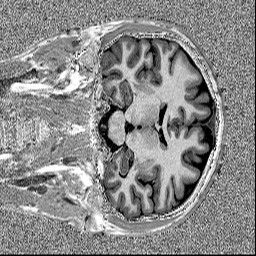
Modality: MP2RAGE
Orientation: coronal
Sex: male